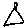
Label: triangle